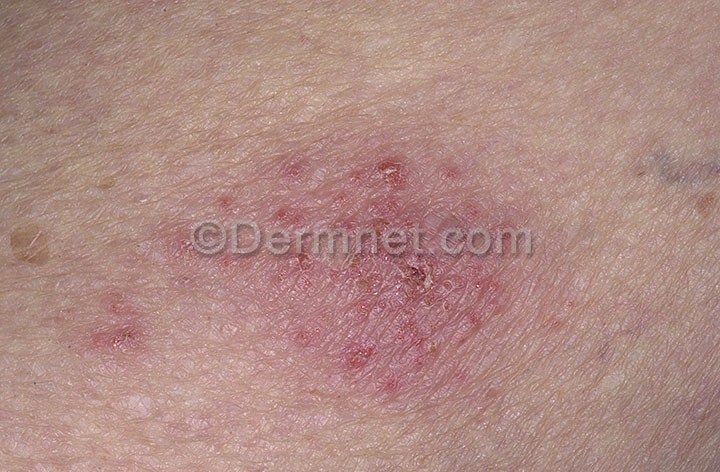
Disease: Eczema Photos